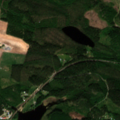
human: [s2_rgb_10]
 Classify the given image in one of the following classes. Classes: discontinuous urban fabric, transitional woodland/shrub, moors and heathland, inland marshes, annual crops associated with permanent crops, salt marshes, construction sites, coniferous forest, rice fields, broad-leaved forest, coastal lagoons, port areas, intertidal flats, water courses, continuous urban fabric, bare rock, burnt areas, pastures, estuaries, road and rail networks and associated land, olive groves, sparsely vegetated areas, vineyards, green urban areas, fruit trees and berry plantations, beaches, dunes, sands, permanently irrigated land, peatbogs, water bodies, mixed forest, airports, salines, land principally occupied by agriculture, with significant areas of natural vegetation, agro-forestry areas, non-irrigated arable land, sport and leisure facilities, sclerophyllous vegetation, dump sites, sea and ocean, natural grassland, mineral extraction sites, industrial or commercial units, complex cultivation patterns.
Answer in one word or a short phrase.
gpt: non-irrigated arable land, coniferous forest, mixed forest, transitional woodland/shrub